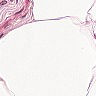
Metastatic tissue present: no